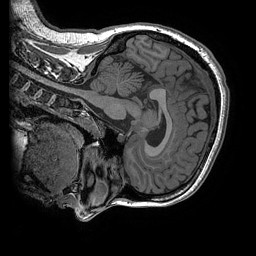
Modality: T1w
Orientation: sagittal
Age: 21
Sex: female
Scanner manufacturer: ge
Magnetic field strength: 3 T
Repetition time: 0.008184 s
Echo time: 0.003192 s